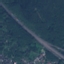
Land use / land cover: Highway